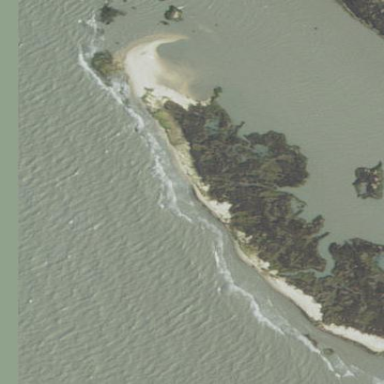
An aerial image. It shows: Picturesque coastline scene.